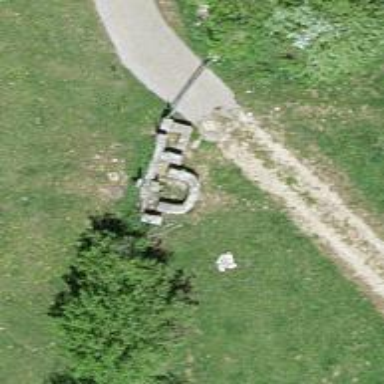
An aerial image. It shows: Picnic site for tourists.